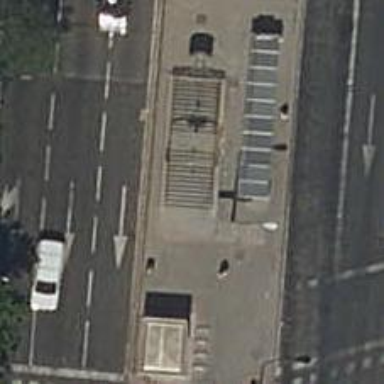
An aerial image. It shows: Subway entrance for railway system.